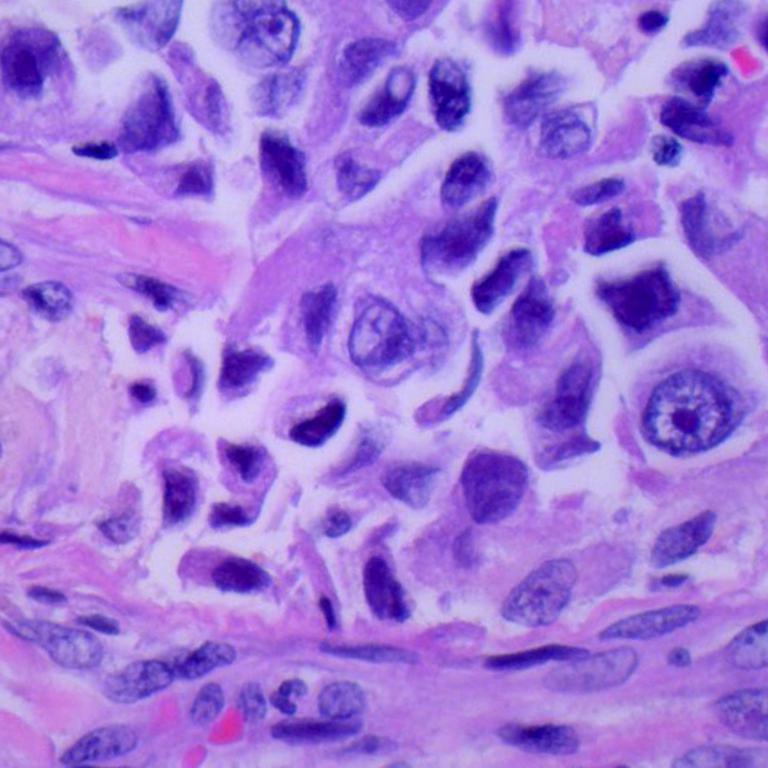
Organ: lung
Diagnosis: adenocarcinomas